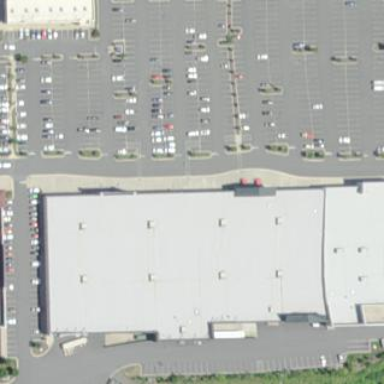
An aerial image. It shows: Building with flat roof.